A bearing vibration time series has been folded into this square grayscale image, one row per segment of consecutive samples. What is the most likely bearing condition (normal, inner_race, outer_race, ball)?
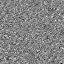
Answer: inner_race